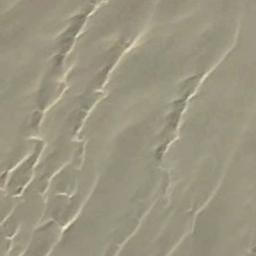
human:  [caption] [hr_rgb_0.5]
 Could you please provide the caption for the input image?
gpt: The desert is full of white sand .

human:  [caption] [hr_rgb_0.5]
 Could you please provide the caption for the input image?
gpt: The desert has yellow sand and some sand ripples .

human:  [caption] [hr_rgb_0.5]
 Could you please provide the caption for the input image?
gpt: This is a yellow desert with wavy stripes .

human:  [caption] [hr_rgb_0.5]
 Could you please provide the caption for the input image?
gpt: There is a little grain in this desert .

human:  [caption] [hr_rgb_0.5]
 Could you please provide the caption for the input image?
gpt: A sandy desert with some stripes .